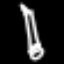
Label: pencil